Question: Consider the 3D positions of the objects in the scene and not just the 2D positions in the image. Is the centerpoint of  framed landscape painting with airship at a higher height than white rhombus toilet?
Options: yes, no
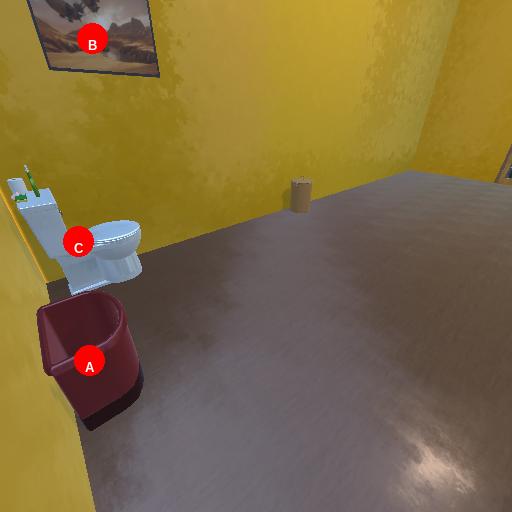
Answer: yes